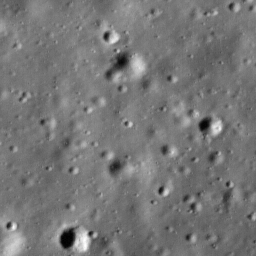
Host type: hard_negative
Lunar coordinates: latitude -26.238, longitude -79.584